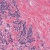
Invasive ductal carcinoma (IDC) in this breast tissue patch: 1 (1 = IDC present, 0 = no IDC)